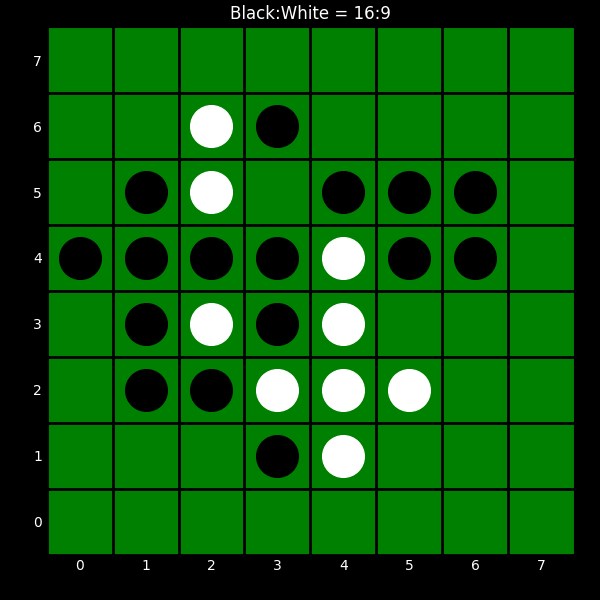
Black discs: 16
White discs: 9